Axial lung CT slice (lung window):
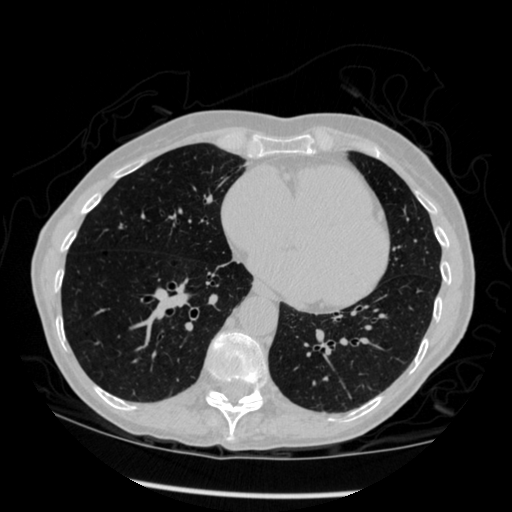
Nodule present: no